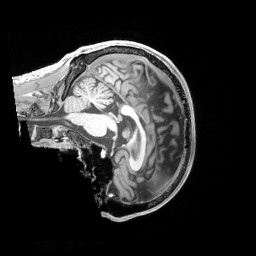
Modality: T1w
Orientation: sagittal
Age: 24
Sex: male
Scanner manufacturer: siemens
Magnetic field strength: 3 T
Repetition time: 2.53 s
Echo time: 0.00326 s